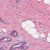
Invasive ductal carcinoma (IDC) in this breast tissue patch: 1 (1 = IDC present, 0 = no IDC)